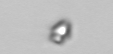
Label: Heterocapsa_rotundata